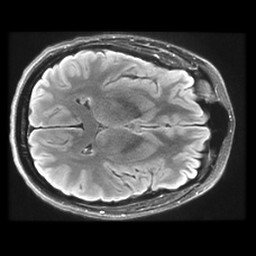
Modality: FLAIR
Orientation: axial
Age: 24
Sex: female
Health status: healthy
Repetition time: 12 s
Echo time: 0.09782 s